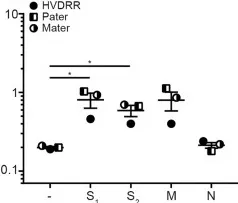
Normal cytokine profile of SARS-CoV-2-specific T cells from the HVDRR patient and her parents. CD8+ T cells in PBMC treated with DMSO (-) or peptide pools encompassing the first half of the spike protein (S1), the second half of the spike protein (S2), the membrane protein (M) and the nucleoprotein (N). Samples were from the HVDRR patient (filled circles), pater (half-filled squares) and mater (half-filled circles). Data are shown as mean +- SEM.
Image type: pathology (fish)